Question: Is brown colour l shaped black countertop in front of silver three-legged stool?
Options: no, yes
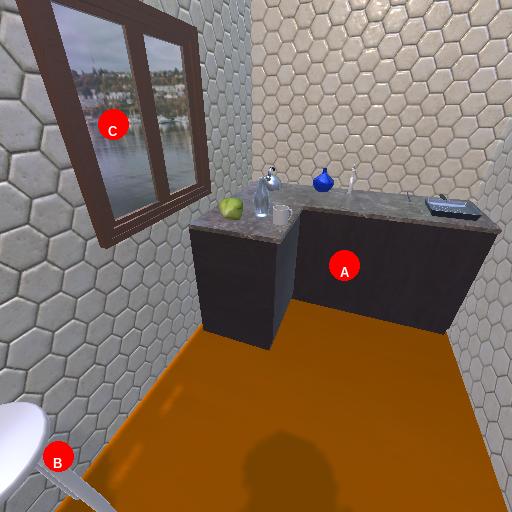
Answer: no